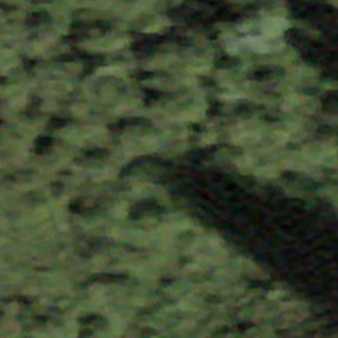
Label: other